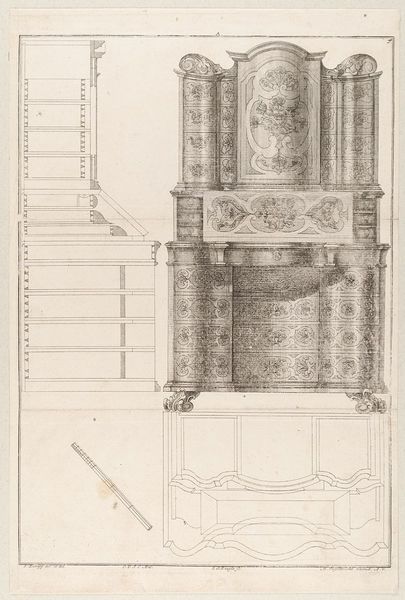
Titel: Querschnitt, Grund- und Aufriss eines Sekretärs
Künstler: Martin Engelbrecht
Standort: Hamburg
Institution: Museum für Kunst und Gewerbe Hamburg
Schlagwörter: geschwungen, holz, skizze, zeichnung, muster, barock, möbel, front, kommode, schrank, schreibtisch, grafik, graphik, dekor, ornamente, seitenansicht, schublade, fotografie, photographie, draufsicht, druckgraphik, schnitt, druckgrafik, stich, seite, entwurf, vitrine, intarsien, kunstgewerbe, komode, schubladen, antik, laubwerk, blattwerk, vorderansicht, sekretär, kupferstich, kunsthandwerk, querschnitt, schubläden, aufbau, aufriss, bauplan, grundriß, entwurfzeichnung, einteilung, hausrat, bandelwerk, grotesque, unterteilt, reproduktionen, blumenornamente, barockzeit, barockzeitalter, industriedesign, druckerzeugnisse, schreibmöbel, ornamentstich, vorlageblätter, zeichmung